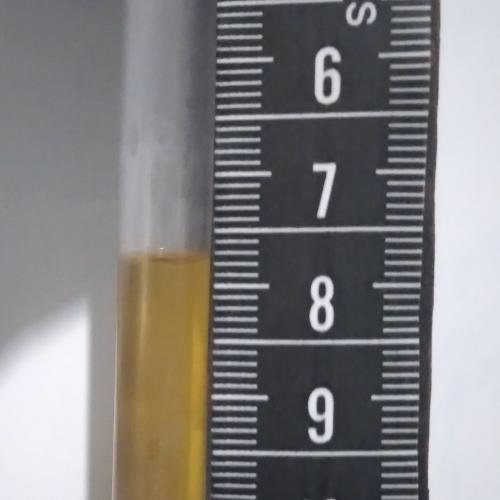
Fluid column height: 7.7 cm